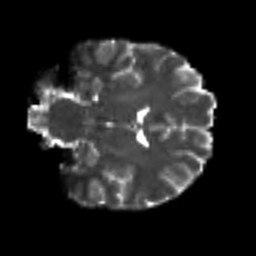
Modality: T2w
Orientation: coronal
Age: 23
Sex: female
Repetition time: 8.4 s
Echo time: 0.09 s